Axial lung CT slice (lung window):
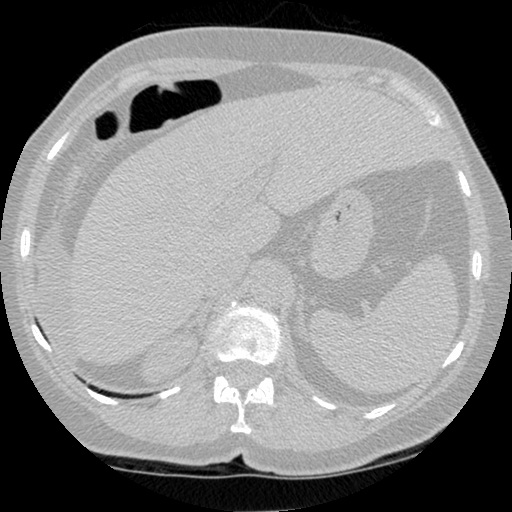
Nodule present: no